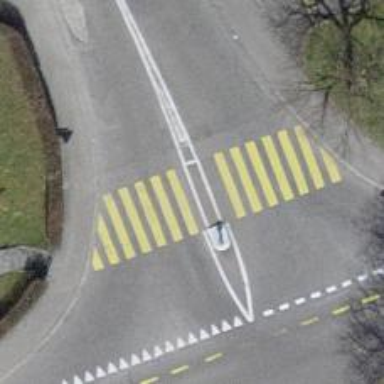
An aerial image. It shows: Pedestrian crossing with zebra markings on footway.